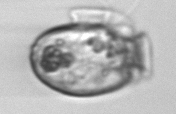
Label: Dinophysis_acuminata